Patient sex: M
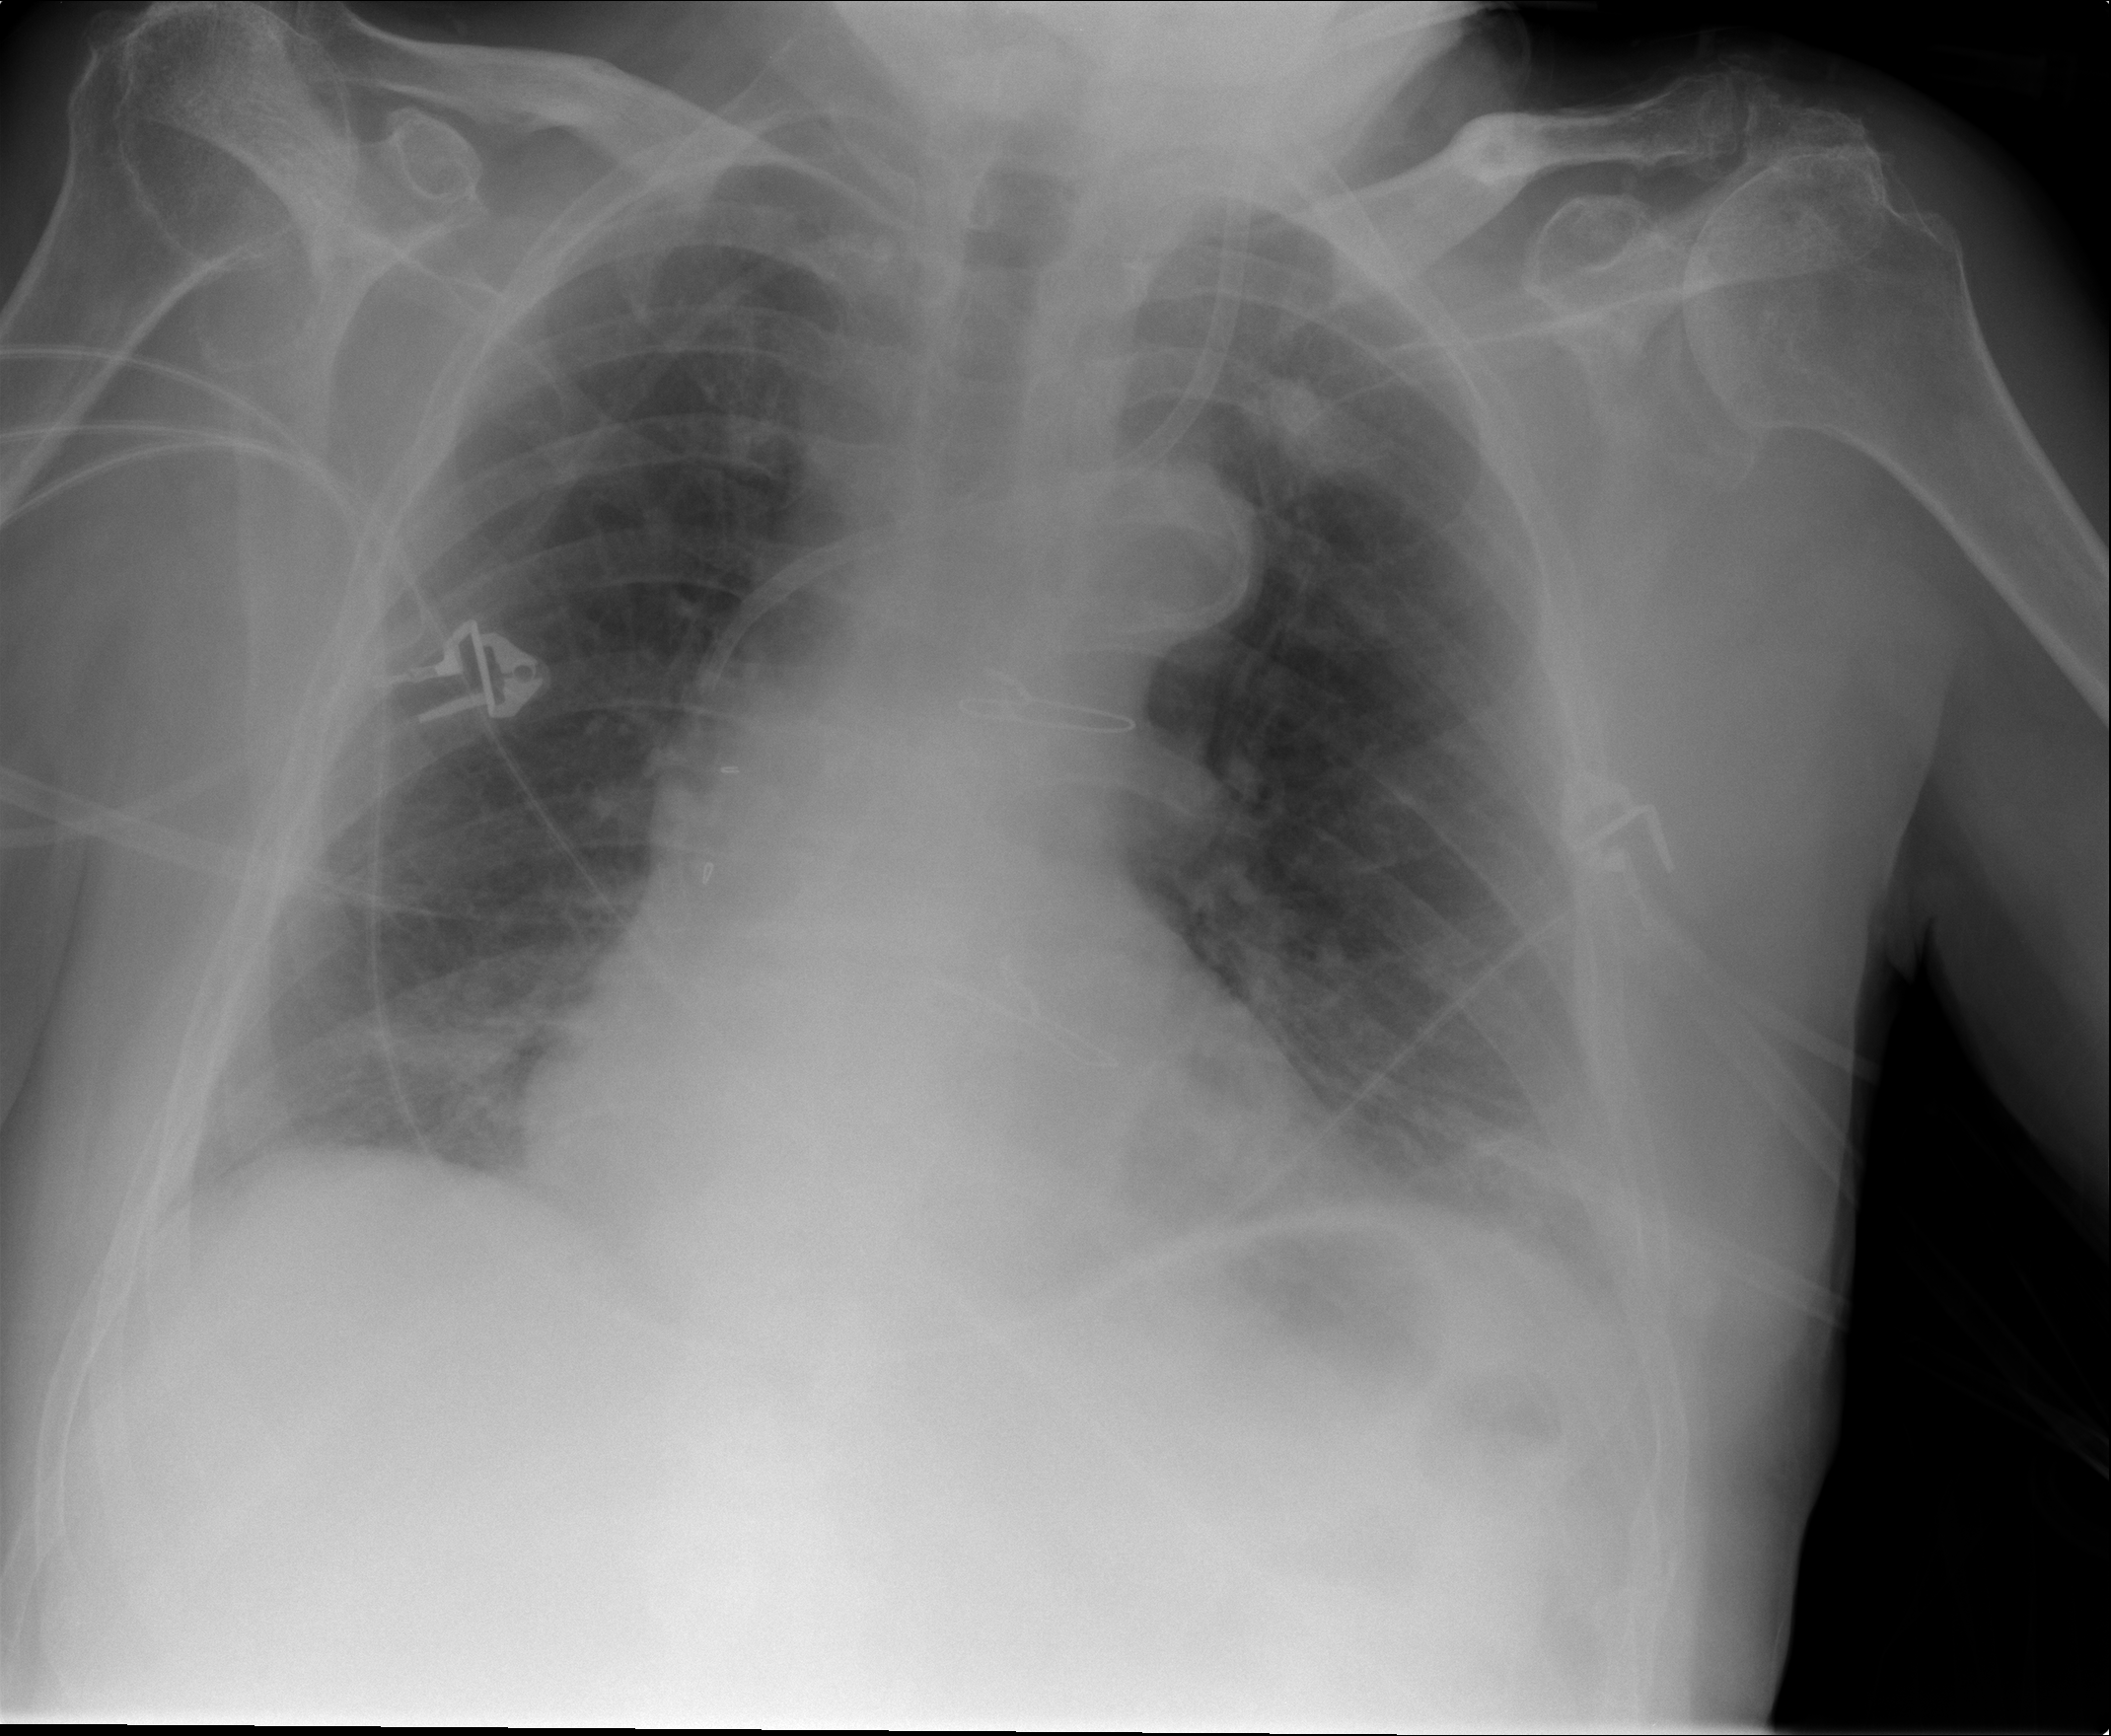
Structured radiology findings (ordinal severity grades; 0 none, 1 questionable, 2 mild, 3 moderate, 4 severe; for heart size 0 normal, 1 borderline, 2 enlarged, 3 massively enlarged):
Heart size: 1
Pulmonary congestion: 1
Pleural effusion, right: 0
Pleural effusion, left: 1
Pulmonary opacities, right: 0
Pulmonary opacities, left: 0
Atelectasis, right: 2
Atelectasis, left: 2